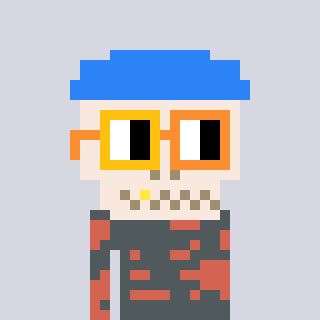
a pixel art character with square yellow and orange glasses, a skeleton-hat-shaped head and a peachy-colored body on a cool background